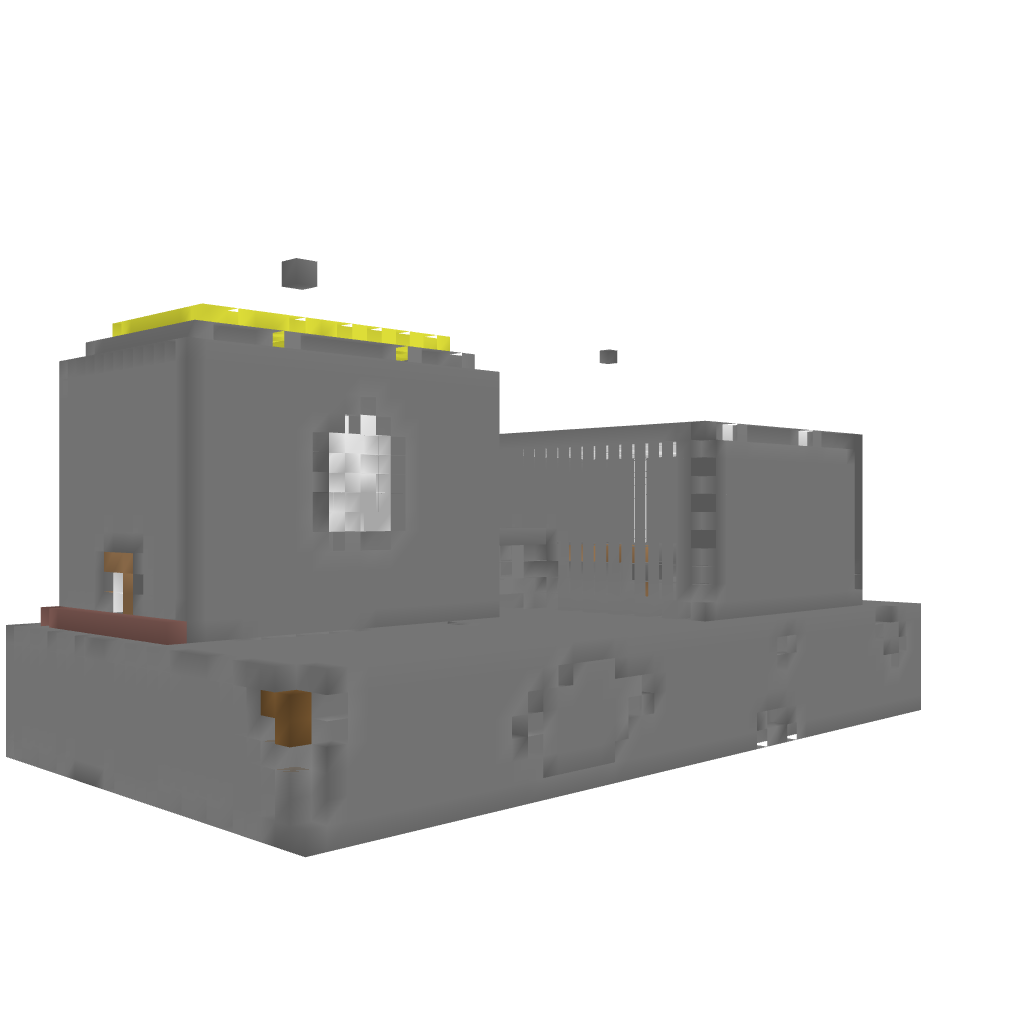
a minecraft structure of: Decoration Church + Secret Room bad low quality